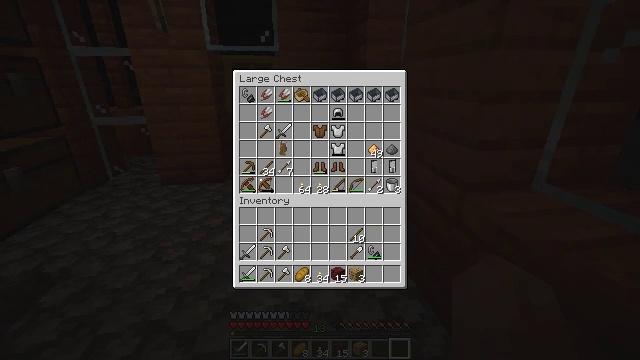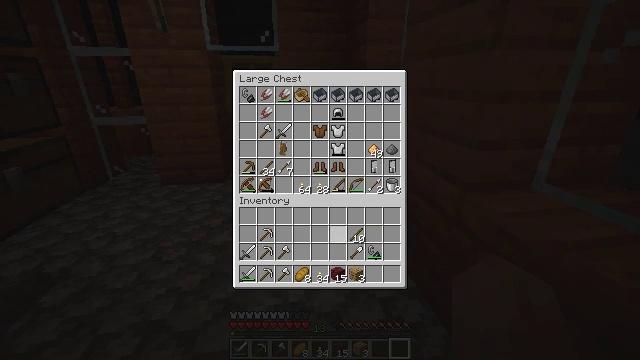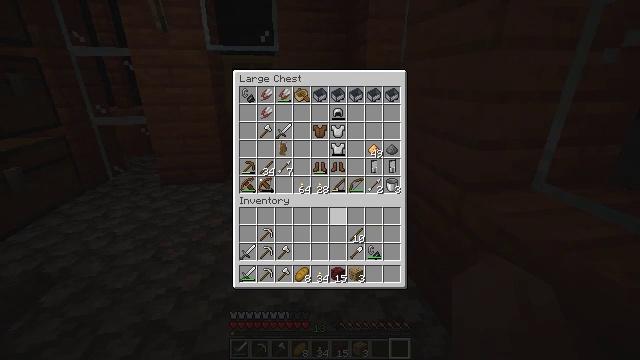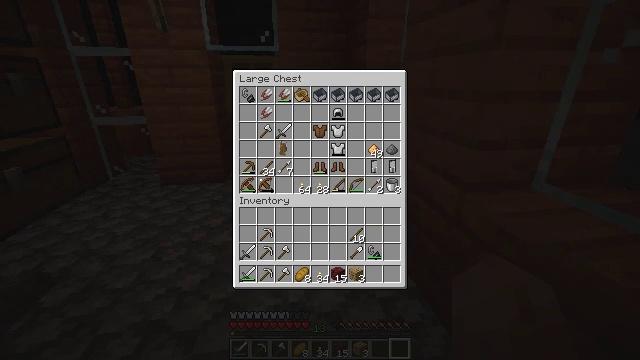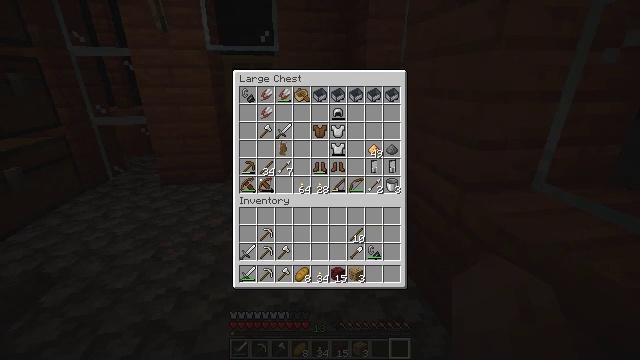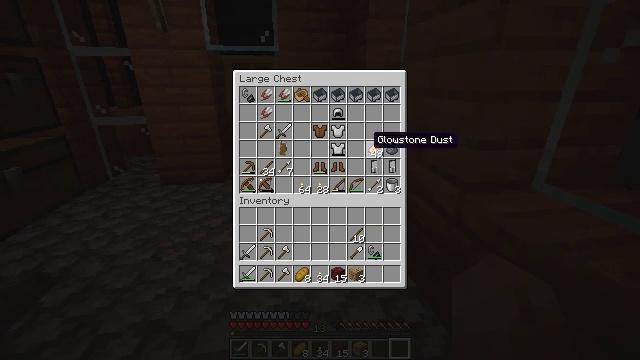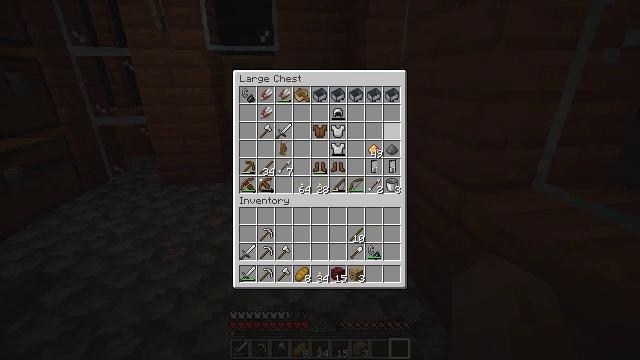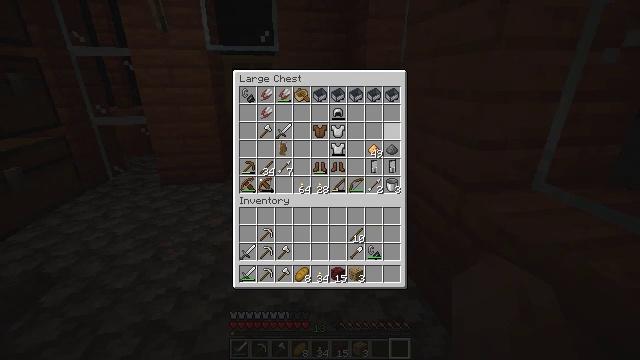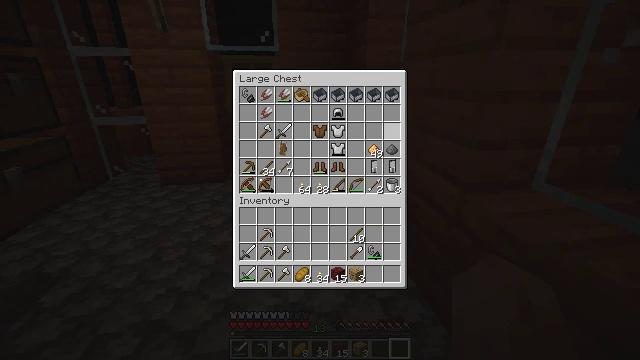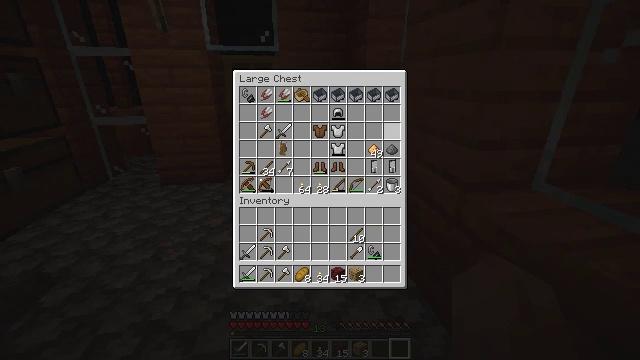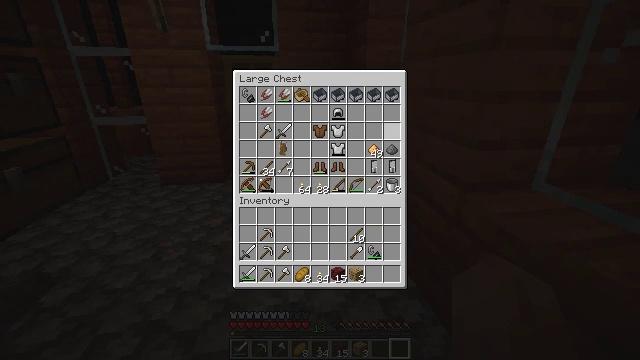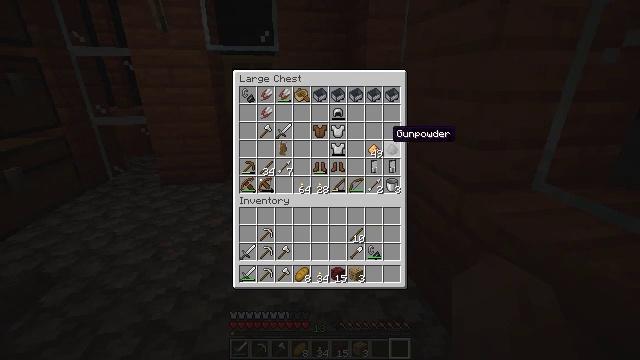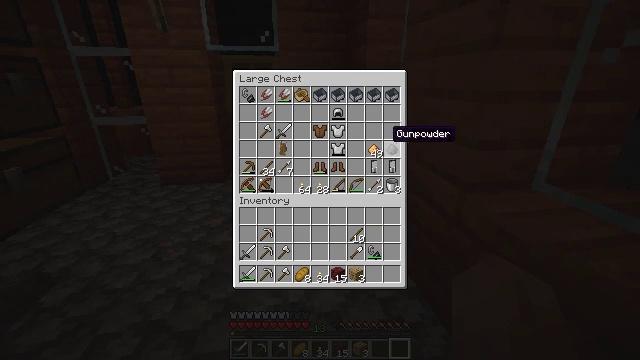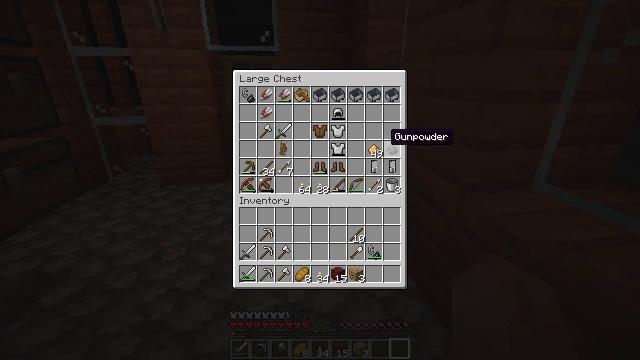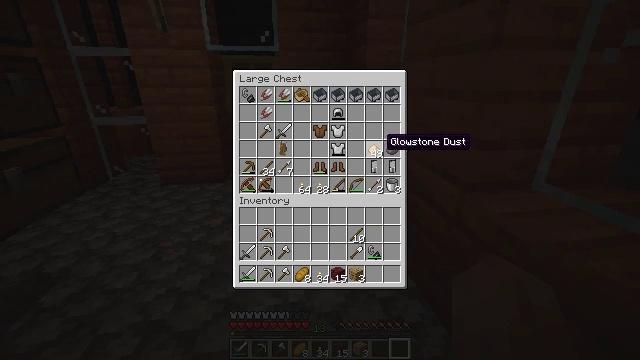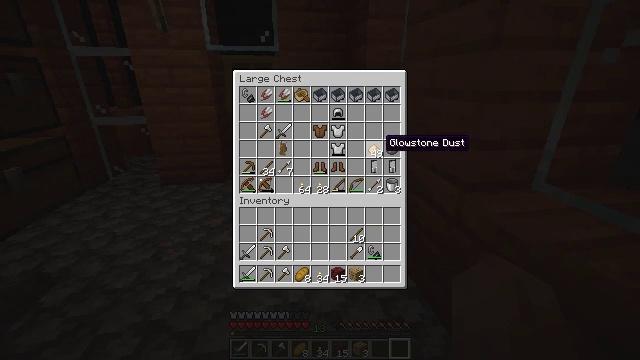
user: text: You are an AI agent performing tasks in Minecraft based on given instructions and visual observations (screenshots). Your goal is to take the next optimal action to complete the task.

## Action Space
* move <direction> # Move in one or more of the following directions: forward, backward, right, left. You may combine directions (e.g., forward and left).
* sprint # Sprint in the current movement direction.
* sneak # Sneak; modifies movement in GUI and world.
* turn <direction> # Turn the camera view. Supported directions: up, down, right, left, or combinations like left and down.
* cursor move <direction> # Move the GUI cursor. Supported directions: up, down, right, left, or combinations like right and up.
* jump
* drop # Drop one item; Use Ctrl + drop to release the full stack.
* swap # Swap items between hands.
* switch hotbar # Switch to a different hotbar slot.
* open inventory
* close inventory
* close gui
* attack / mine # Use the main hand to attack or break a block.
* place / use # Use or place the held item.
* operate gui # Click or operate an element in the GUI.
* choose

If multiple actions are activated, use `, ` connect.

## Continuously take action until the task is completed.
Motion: motion action
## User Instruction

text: Get a spectral arrow using the crafting recipe with glowstone and an arrow.
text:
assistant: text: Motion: cursor move up
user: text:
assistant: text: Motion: cursor move up
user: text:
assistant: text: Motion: cursor move up
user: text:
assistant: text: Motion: cursor move up
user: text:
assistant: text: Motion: cursor move right and up
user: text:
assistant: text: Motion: cursor move right and up
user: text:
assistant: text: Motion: no_op
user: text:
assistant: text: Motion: no_op
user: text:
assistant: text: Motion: no_op
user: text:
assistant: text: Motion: cursor move down
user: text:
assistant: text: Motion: no_op
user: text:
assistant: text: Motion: no_op
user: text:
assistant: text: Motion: no_op
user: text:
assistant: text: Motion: no_op
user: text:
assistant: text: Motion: no_op
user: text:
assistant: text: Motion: no_op
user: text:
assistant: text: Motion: no_op
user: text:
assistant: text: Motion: no_op
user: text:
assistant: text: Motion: no_op
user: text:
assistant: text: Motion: no_op
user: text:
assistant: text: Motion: no_op
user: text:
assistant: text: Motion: no_op
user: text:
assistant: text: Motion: no_op
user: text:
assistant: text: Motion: no_op
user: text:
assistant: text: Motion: no_op
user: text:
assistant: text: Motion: no_op
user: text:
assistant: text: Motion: no_op
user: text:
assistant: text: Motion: no_op
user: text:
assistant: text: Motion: no_op
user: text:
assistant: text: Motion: no_op